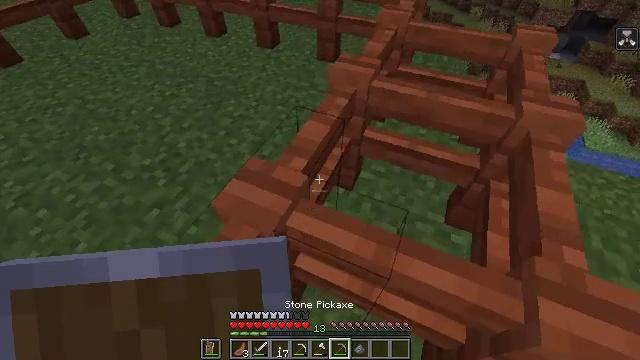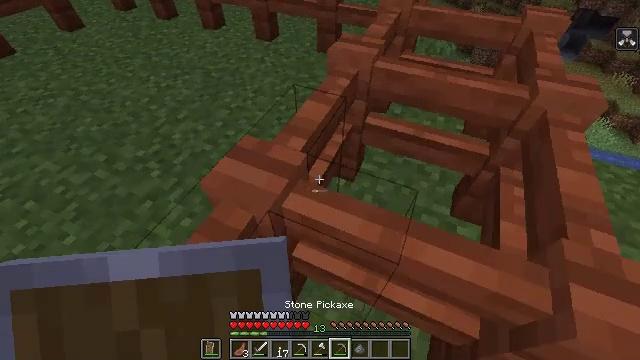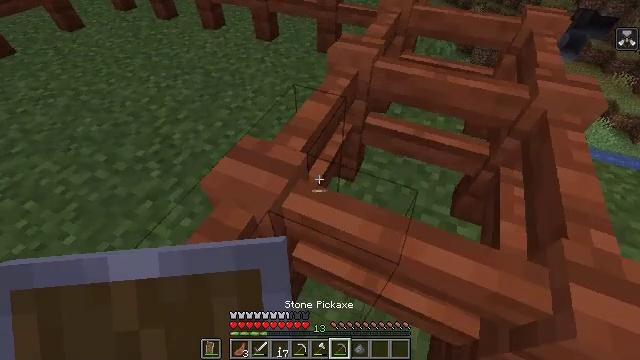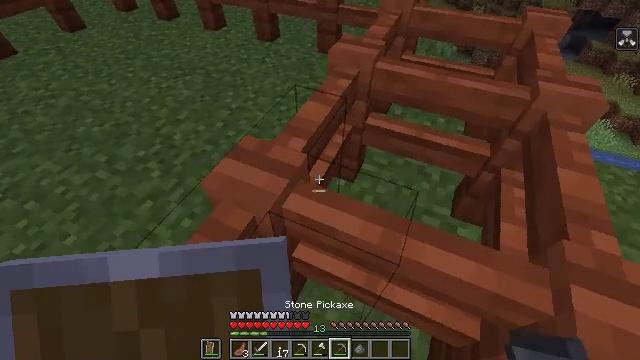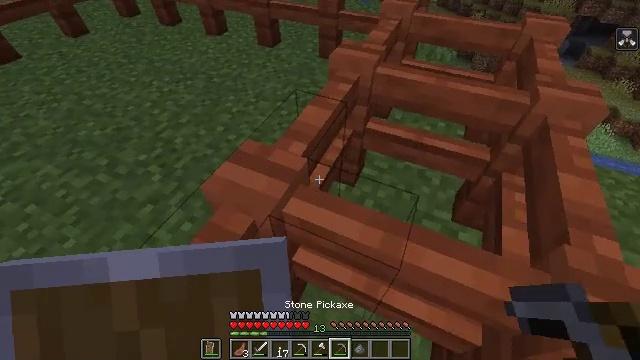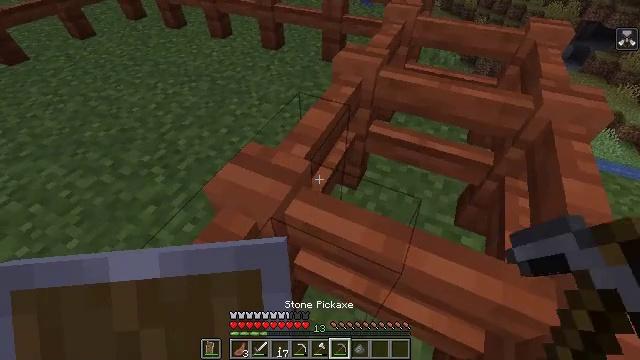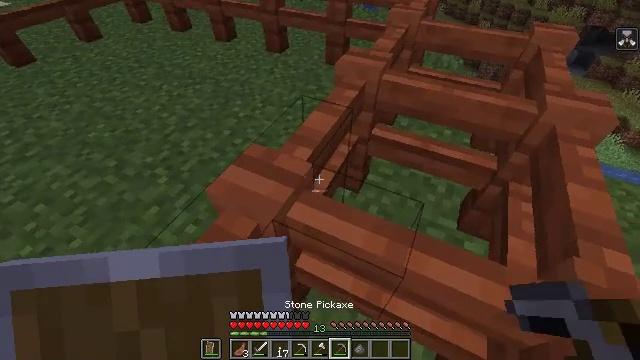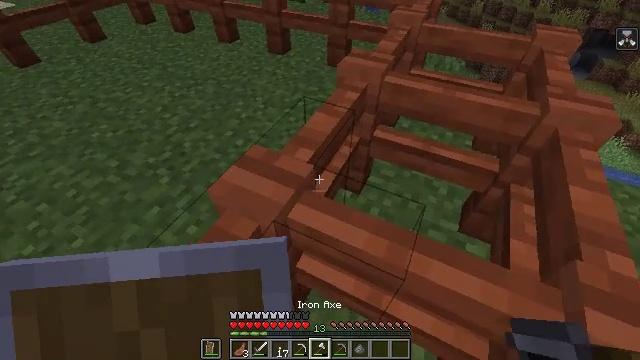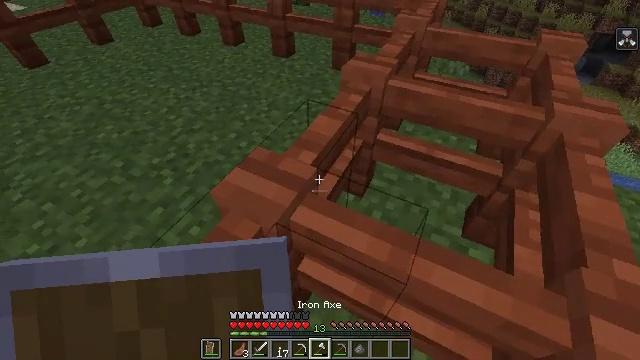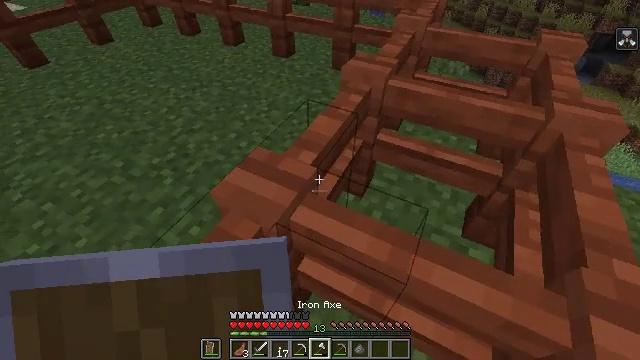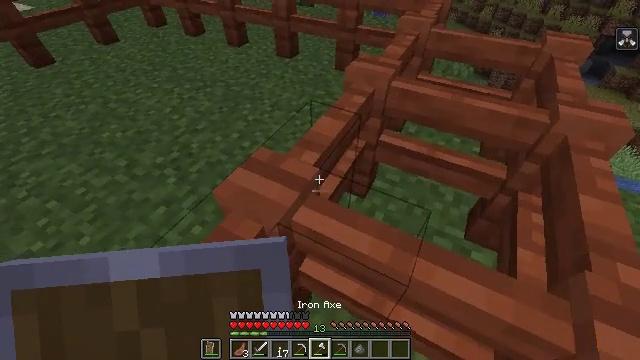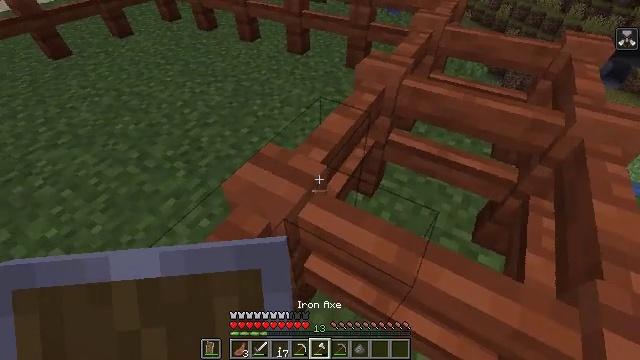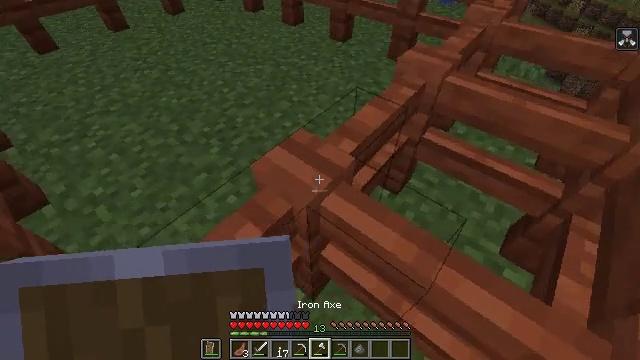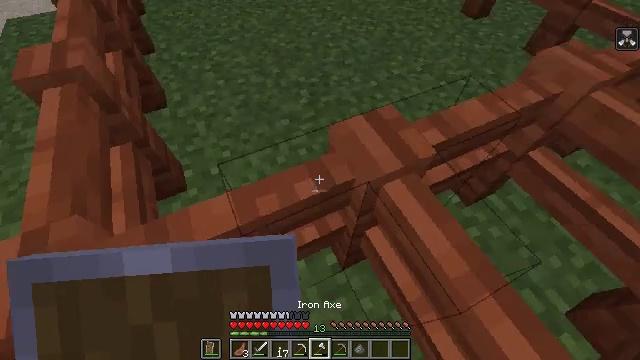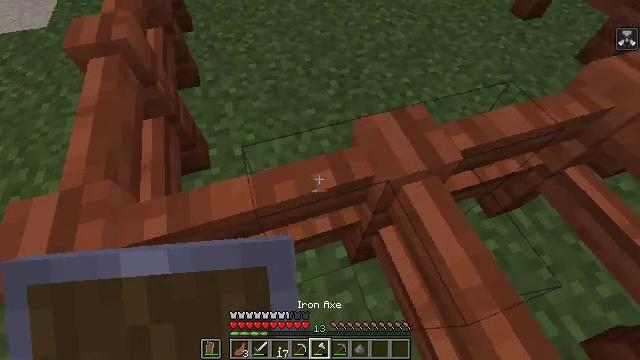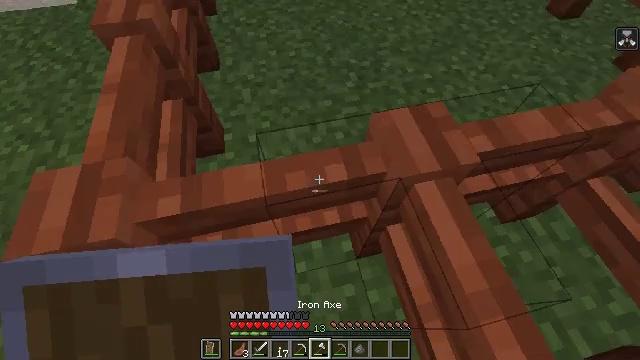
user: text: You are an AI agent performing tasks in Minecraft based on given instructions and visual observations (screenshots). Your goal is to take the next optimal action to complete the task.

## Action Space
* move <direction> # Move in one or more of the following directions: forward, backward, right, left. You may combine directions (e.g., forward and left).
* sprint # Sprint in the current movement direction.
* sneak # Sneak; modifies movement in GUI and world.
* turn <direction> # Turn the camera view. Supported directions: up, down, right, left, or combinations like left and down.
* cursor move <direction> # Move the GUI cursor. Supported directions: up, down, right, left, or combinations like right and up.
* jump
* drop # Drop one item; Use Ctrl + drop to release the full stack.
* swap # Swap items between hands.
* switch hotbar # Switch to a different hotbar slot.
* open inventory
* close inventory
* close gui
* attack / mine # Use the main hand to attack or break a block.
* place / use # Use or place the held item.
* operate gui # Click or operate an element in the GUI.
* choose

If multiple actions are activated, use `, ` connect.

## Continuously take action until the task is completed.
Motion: motion action
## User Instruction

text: Reclaim the acacia fence from a structure.
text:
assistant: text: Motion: no_op
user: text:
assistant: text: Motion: no_op
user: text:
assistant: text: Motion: no_op
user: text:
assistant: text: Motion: no_op
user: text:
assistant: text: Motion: no_op
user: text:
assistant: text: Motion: no_op
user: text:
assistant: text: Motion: no_op
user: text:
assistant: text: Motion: no_op
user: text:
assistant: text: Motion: no_op
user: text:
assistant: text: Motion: no_op
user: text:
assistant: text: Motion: turn left
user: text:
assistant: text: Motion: turn left and down
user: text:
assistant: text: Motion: turn left and down
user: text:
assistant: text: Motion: turn left and down
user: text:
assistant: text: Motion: turn left and down
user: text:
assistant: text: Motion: turn left and down
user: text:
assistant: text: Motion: attack / mine
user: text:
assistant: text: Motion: attack / mine
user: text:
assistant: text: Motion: attack / mine
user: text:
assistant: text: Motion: attack / mine
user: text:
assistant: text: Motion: attack / mine
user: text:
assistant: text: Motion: attack / mine
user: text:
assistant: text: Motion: attack / mine
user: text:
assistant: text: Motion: attack / mine
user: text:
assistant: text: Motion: attack / mine
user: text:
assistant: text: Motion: attack / mine
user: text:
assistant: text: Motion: attack / mine
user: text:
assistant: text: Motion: attack / mine
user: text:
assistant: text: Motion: turn right, attack / mine
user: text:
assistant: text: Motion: turn right, attack / mine